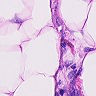
Metastatic tissue present: yes